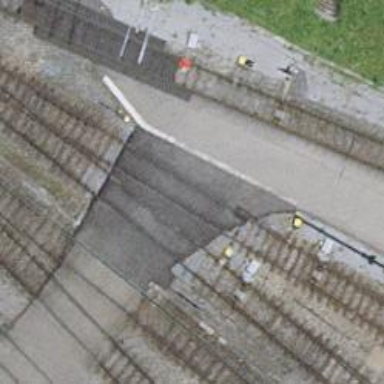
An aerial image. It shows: Railway yard used for servicing trains.